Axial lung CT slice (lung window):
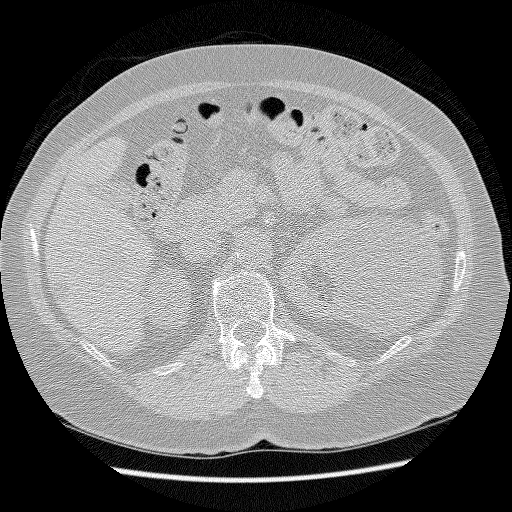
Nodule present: no